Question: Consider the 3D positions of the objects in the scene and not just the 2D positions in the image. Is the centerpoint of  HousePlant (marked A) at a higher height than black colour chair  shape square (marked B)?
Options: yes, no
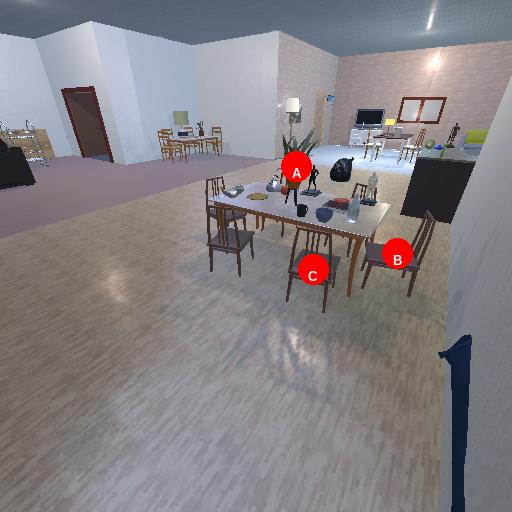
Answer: yes